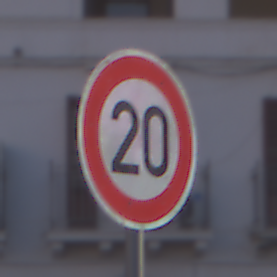
Verkehrszeichen: Geschwindigkeit20
Umgebung: Outdoor, Urban
Tageszeit: SunriseSunset
Wetter: PartlyCloudy
Licht: Natural
Jahreszeit: NotSpecified
Kontrast: LowContrast